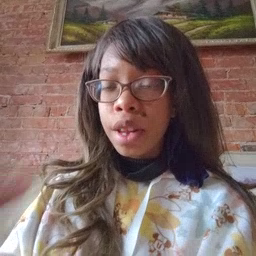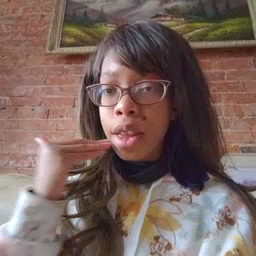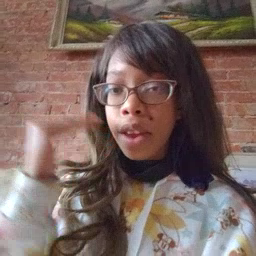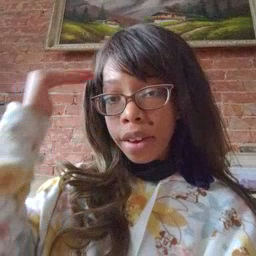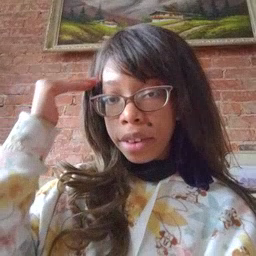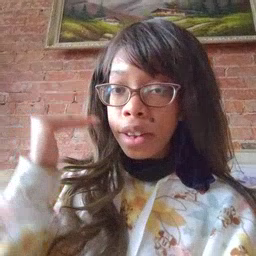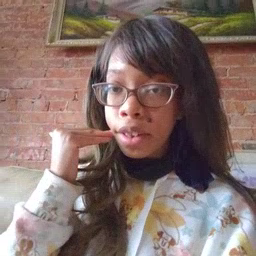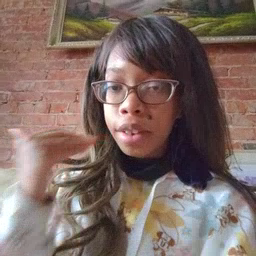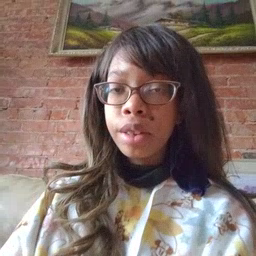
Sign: head